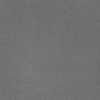
Label: dusty